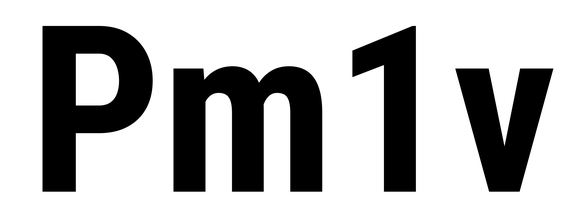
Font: Roboto_Condensed_Bold